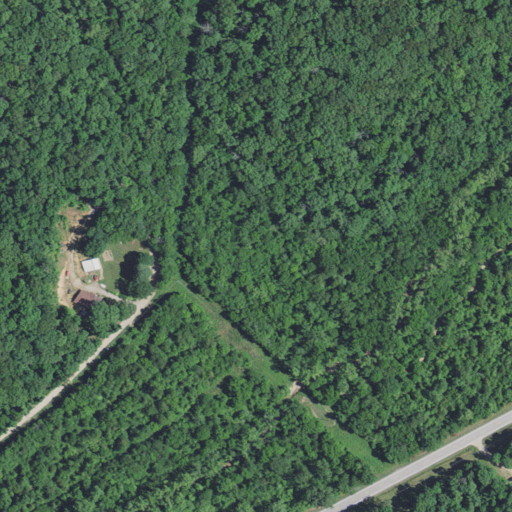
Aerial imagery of valley in Missouri named Mining Town Hollow containing deciduous forest, open development, low intensity development, mixed forest, and pasture